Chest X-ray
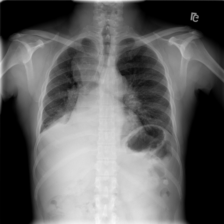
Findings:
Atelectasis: negative
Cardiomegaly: negative
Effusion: positive
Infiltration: negative
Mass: negative
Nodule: negative
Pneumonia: negative
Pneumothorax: negative
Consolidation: positive
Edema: negative
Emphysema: negative
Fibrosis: negative
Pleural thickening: negative
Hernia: negative